Interaction volume radius: 5 \u00c5
Interaction volume height: 15 \u00c5
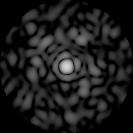
Disorder parameter: 0.8398